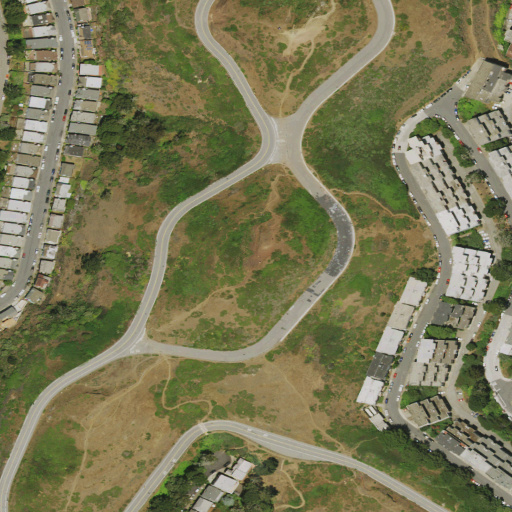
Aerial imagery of mountain in California named Twin Peaks containing open development, low intensity development, medium intensity development, and high intensity development